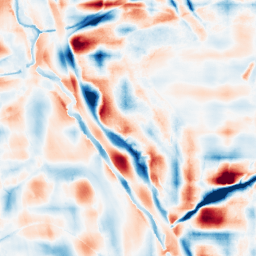
Category: wavelet
Decomposition family: wavelet_reverse_biorthogonal
Decomposition parameters: wavelet: rbio5.5
level: 5
Upsampling method: sinc_blackman
Upsampling parameters: scale: 4
kernel_size: 16
Upsampling scale: 4